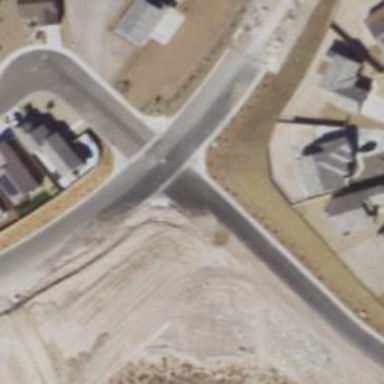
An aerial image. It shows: Residential road.